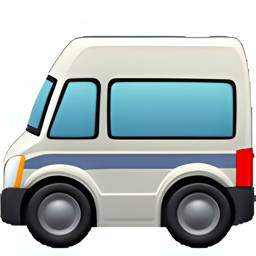
Name: minibus
Emoji: 🚐
Group: Travel & Places
Sub-group: transport-ground